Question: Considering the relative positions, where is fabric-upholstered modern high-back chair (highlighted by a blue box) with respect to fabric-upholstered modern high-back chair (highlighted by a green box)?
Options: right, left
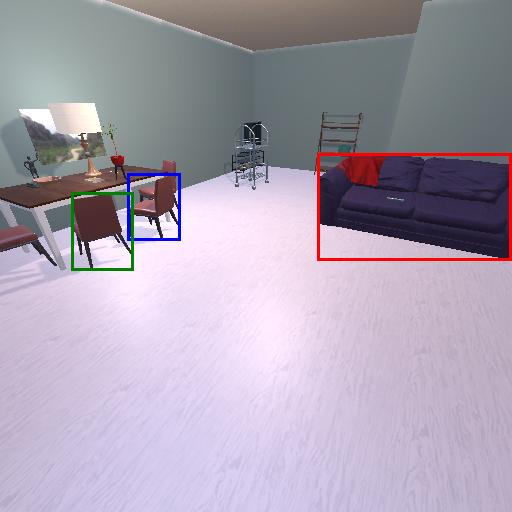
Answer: right